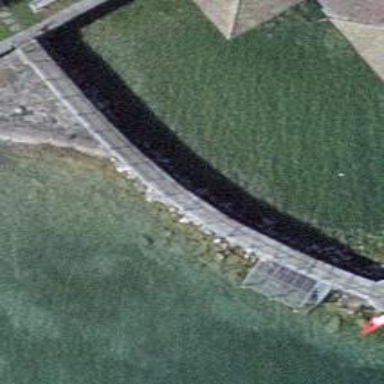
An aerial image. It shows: Man-made pier.